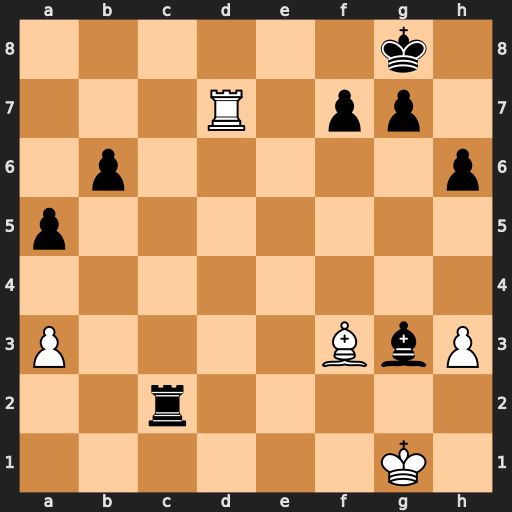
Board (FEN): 6k1/3R1pp1/1p5p/p7/8/P4BbP/2r5/6K1
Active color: w
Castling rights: -
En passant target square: -
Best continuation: Rd8+ Kh7 Be4+ g6 Bxc2